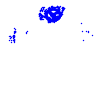
Particle: electron